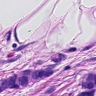
Metastatic tissue present: yes